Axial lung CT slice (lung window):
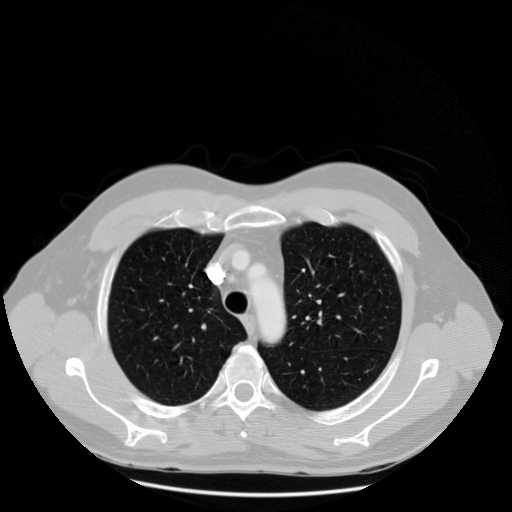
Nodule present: no